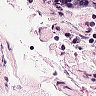
Metastatic tissue present: no